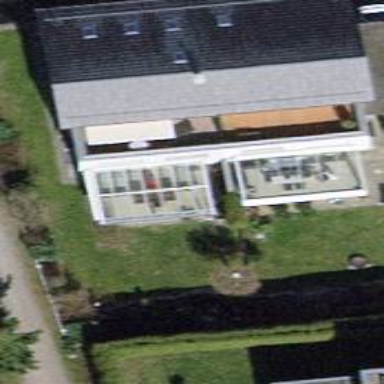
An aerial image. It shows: Building with tiled roof.